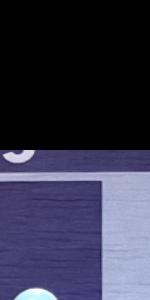
Label: Empty